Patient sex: M
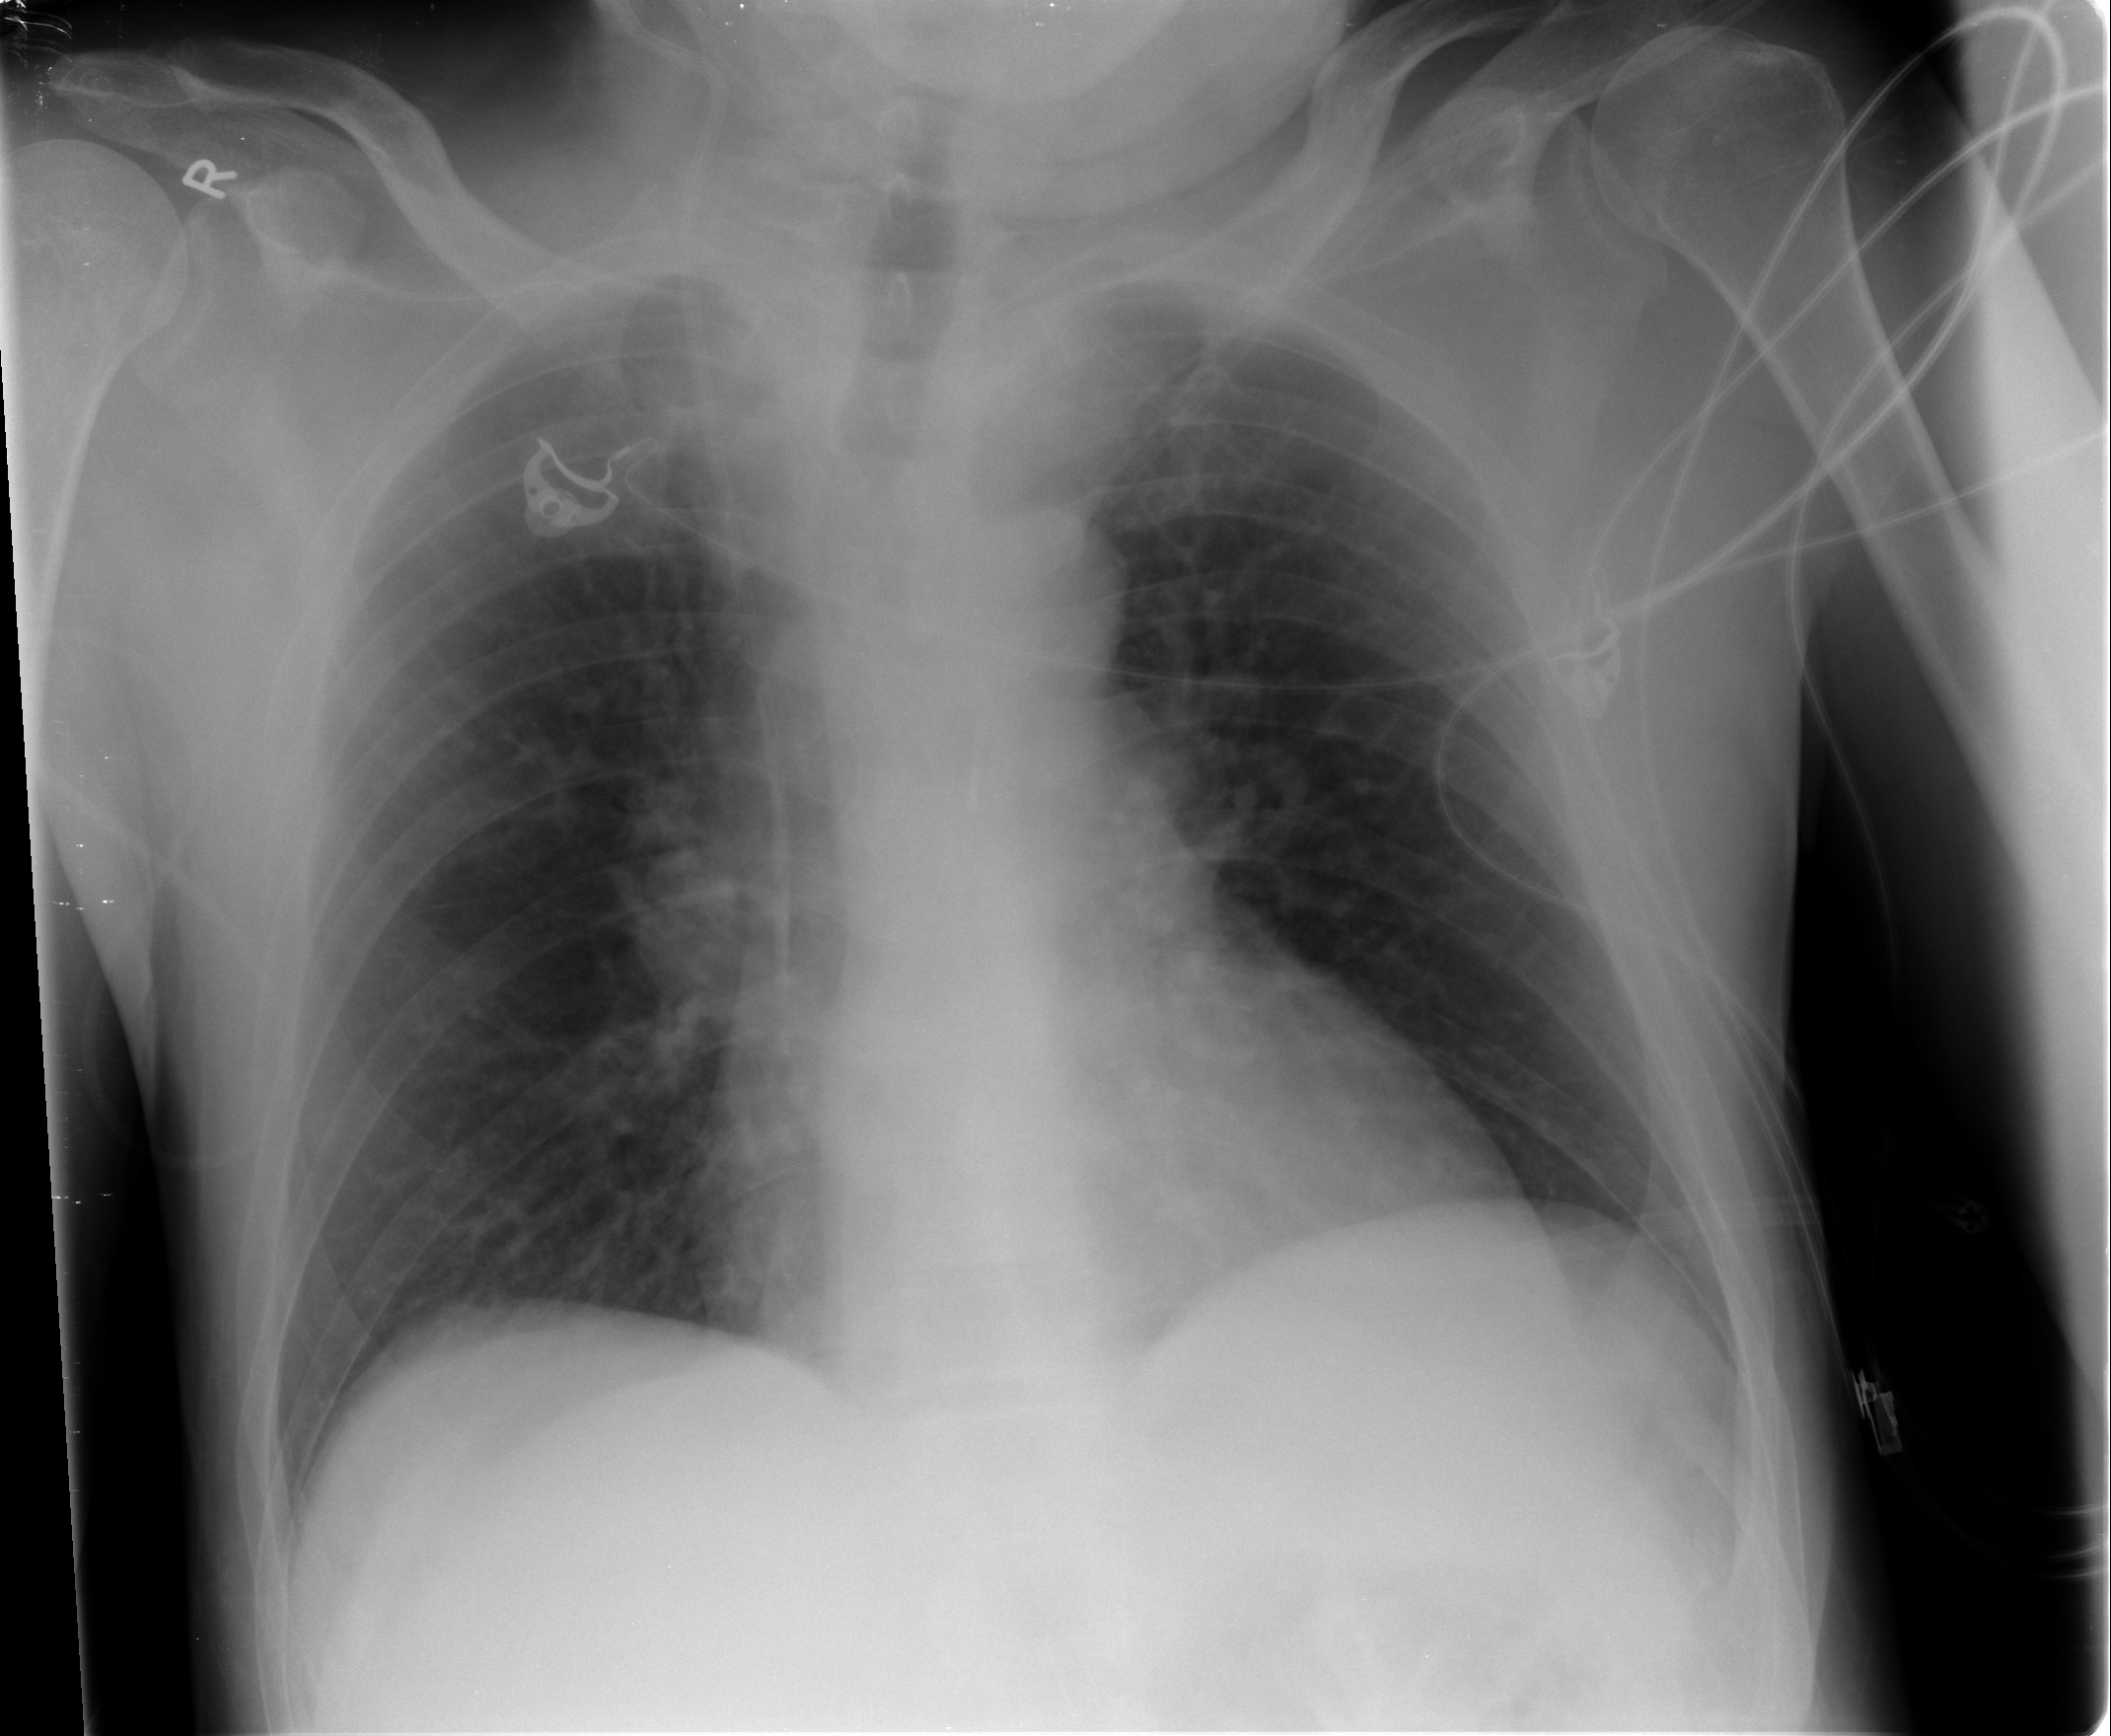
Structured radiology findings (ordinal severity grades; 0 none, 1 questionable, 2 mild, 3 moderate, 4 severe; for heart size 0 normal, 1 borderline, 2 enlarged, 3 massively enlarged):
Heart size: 0
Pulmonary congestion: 1
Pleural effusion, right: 0
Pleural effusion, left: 0
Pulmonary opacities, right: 0
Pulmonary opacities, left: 0
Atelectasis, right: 0
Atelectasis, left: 0